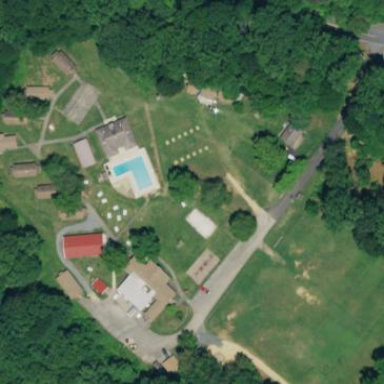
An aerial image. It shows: Summer camp located in leisure land.